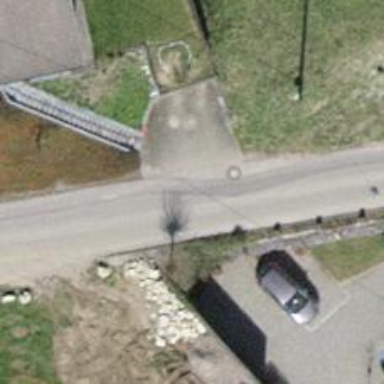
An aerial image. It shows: Asphalt road in residential area.